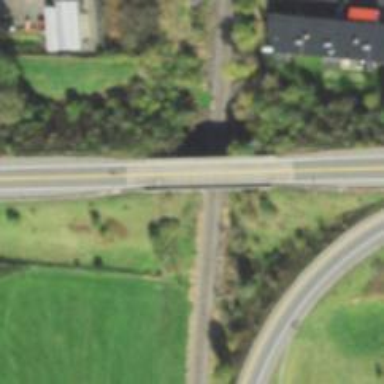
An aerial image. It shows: Asphalt motorway link.